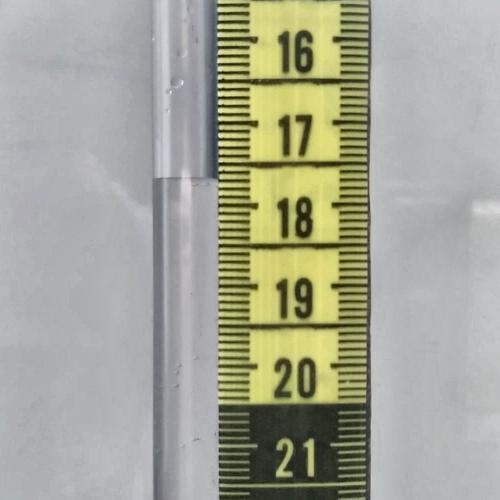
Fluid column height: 17.7 cm